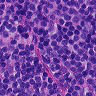
Metastatic tissue present: no